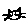
Label: cat